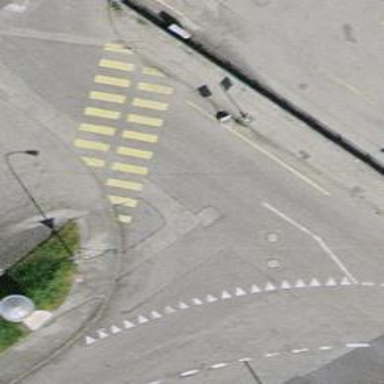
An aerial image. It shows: Zebra crossing on the road.